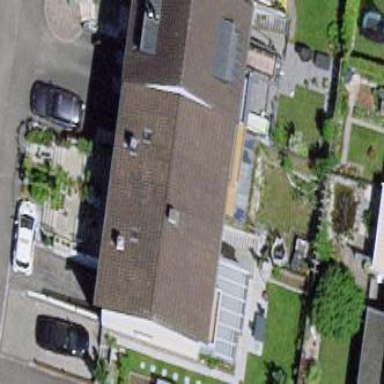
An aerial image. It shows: Terrace building.